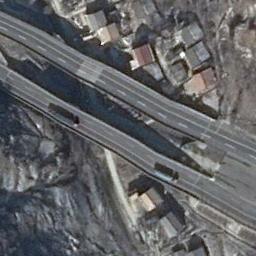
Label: freeway